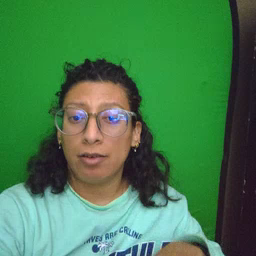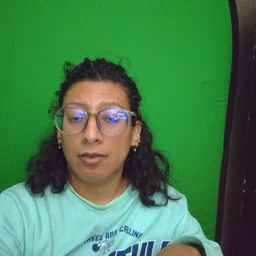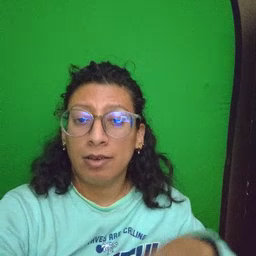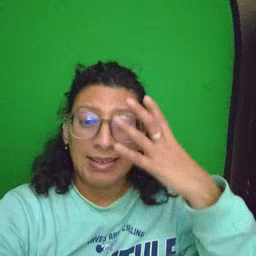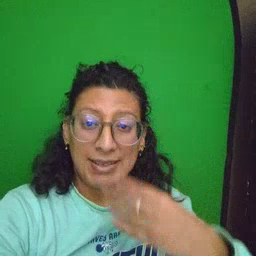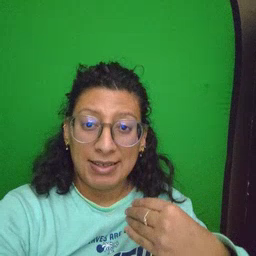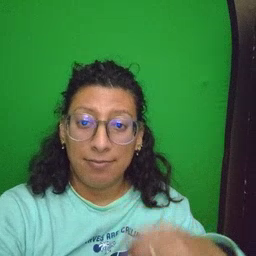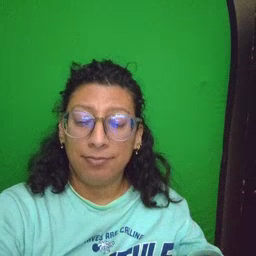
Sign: sleep